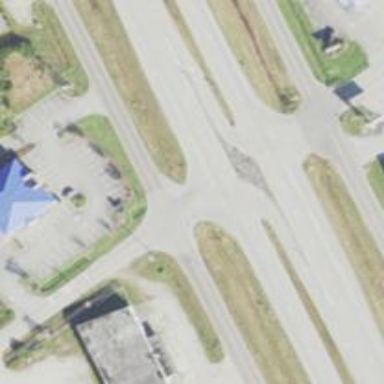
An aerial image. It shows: Asphalt trunk link road.